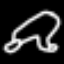
Label: frog